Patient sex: M
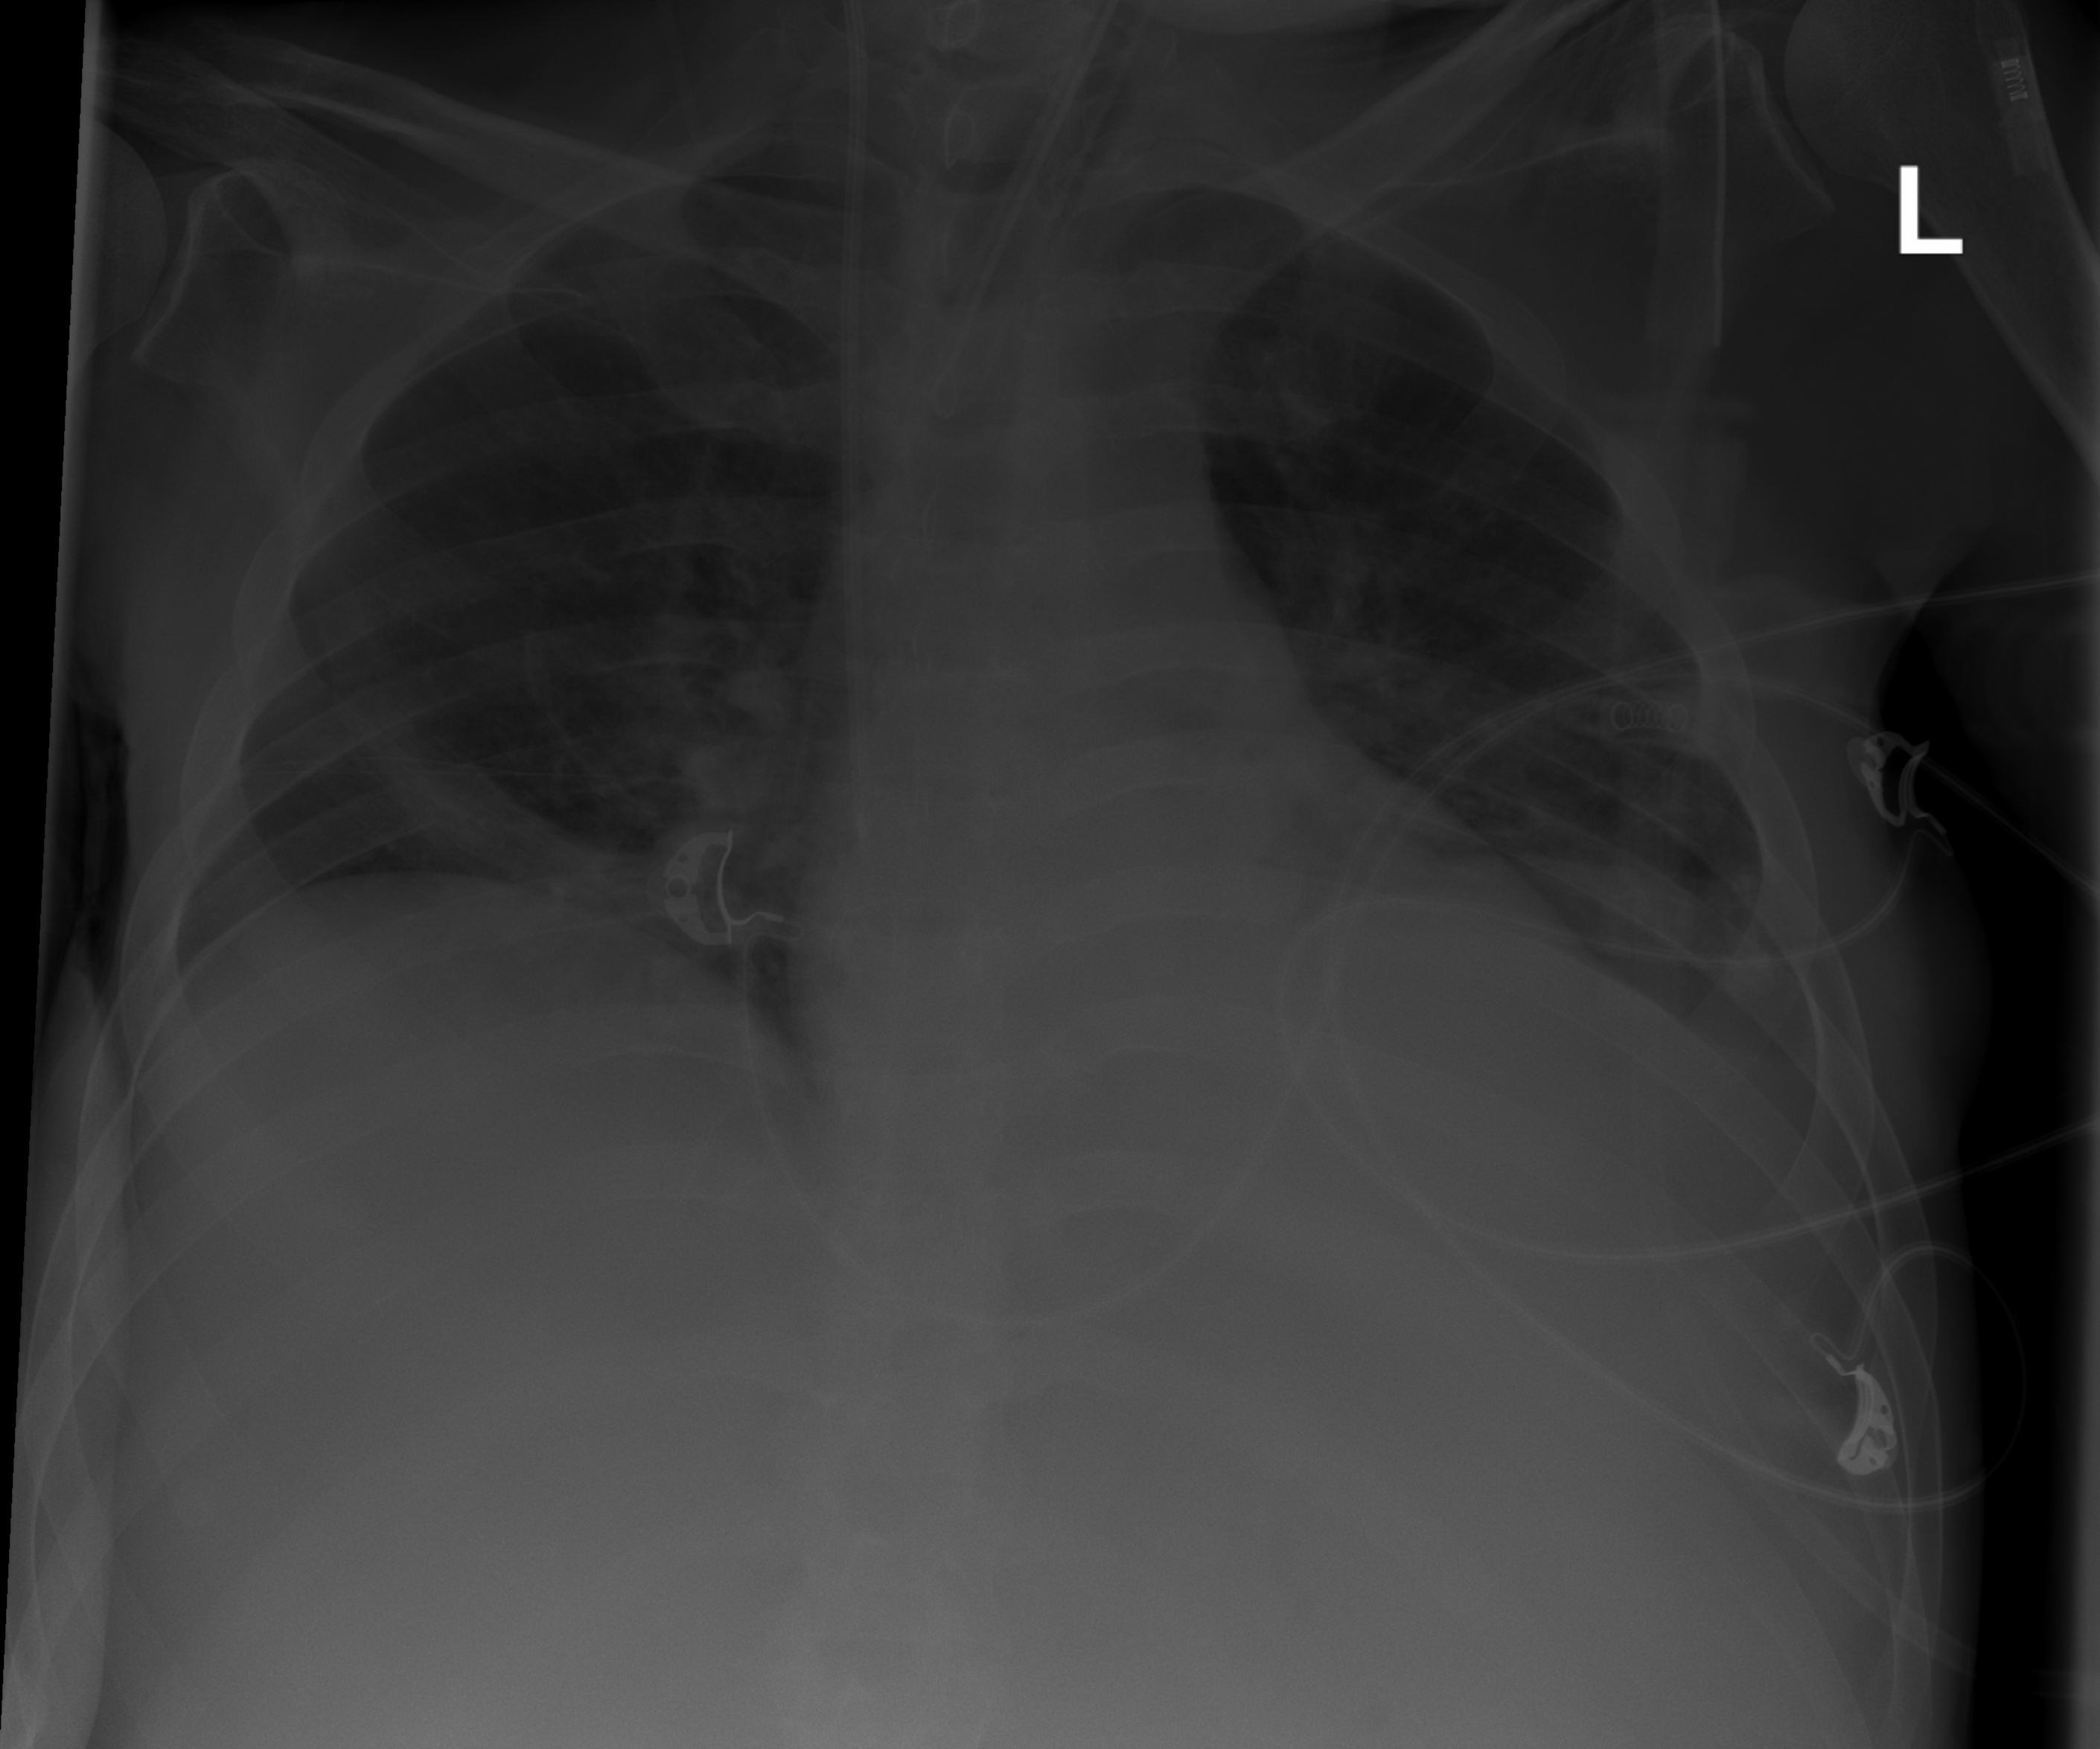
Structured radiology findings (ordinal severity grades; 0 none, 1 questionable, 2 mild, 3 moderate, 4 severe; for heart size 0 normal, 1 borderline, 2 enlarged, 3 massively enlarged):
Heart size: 0
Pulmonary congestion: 0
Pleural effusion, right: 0
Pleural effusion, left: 2
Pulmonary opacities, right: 0
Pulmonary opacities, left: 0
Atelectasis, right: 2
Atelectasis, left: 2